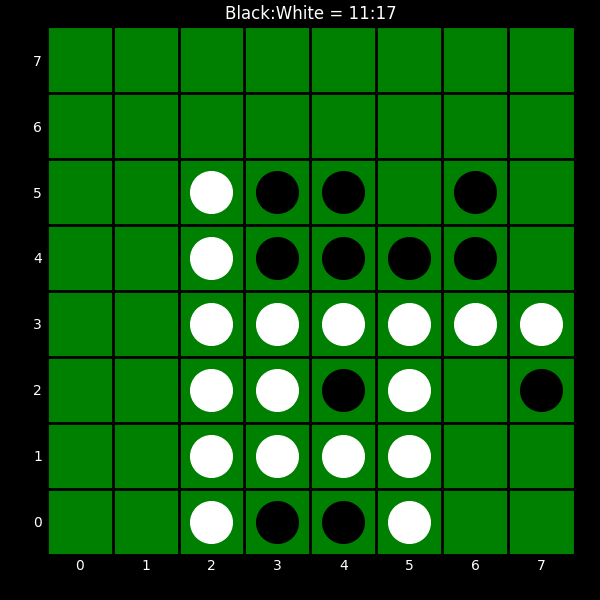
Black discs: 11
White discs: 17